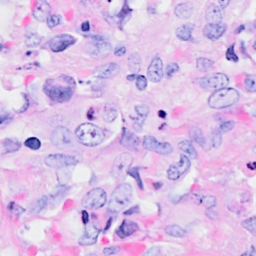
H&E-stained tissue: Breast